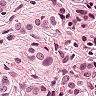
Metastatic tissue present: yes